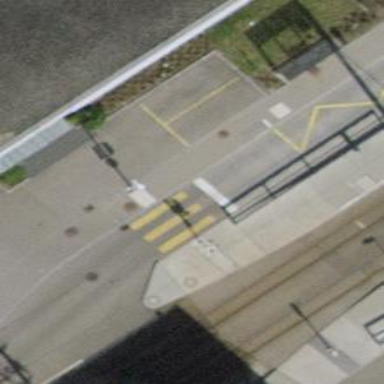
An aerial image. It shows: Marked crossing on footway.